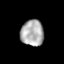
Tissue: lung
Cell type: Epithelial cells
Senescence score: 0.175
Nuclear area (px): 590
Mean DAPI intensity: 171.969